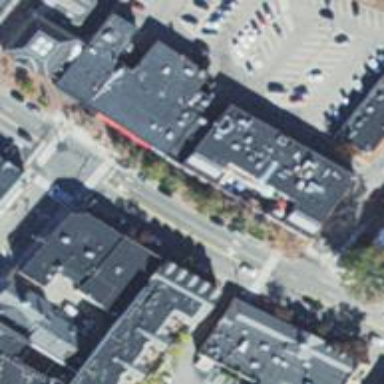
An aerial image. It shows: Retail building.